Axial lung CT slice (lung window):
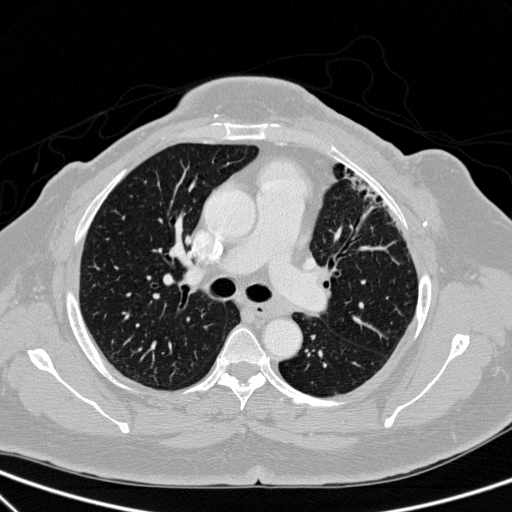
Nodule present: no